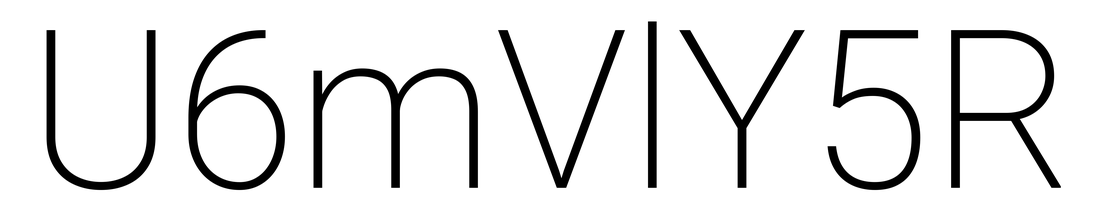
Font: Roboto_ExtraLight